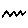
Label: zigzag